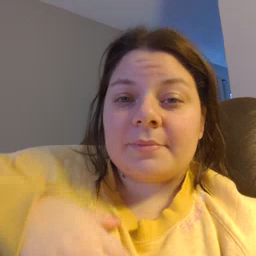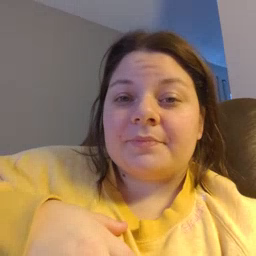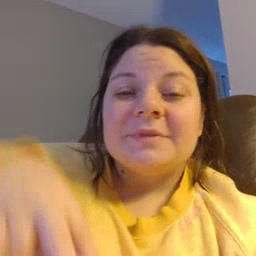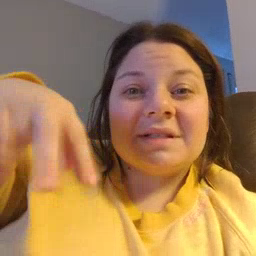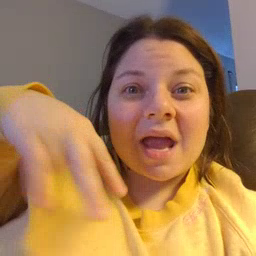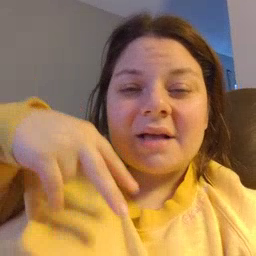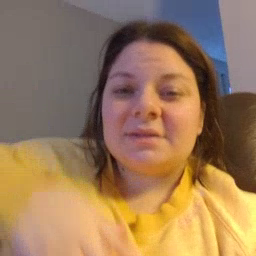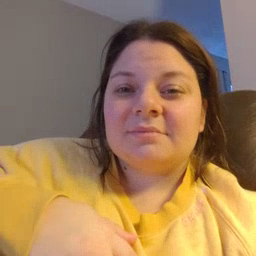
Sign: dance